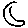
Label: moon